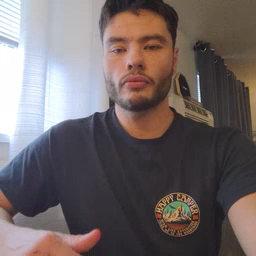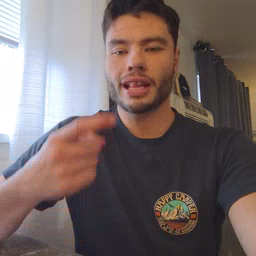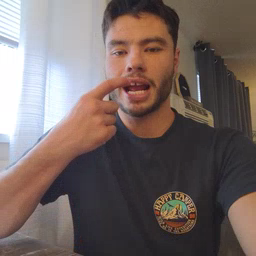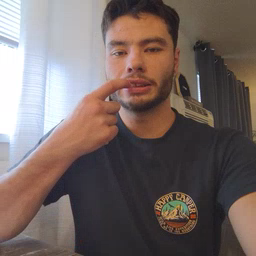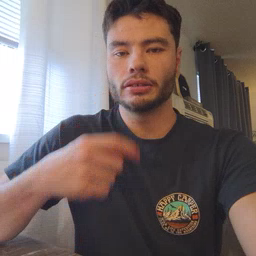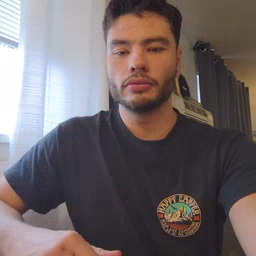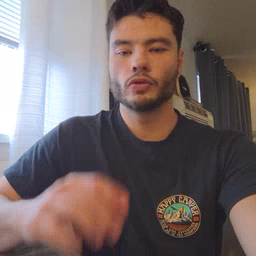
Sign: glasswindow